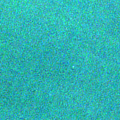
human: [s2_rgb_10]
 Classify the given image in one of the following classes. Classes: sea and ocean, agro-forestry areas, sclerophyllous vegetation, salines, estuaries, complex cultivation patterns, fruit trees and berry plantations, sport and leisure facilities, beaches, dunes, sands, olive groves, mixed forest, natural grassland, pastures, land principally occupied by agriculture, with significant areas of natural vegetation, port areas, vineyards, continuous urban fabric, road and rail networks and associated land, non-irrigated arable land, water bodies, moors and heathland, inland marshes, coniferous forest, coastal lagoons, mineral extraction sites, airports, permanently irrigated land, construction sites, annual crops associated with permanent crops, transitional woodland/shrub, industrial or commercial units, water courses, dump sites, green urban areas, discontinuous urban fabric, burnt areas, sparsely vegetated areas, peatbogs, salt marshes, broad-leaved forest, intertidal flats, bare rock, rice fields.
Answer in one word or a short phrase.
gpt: sea and ocean